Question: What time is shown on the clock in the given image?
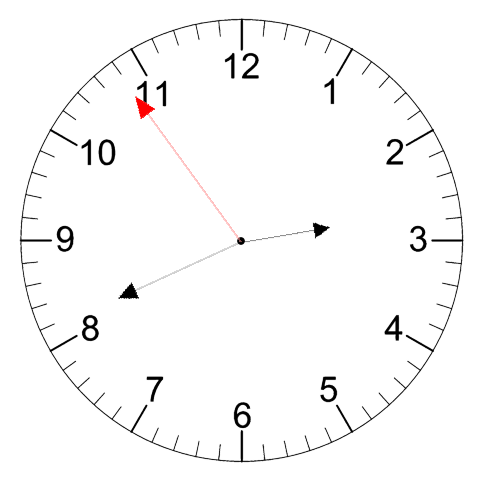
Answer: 02:40:54